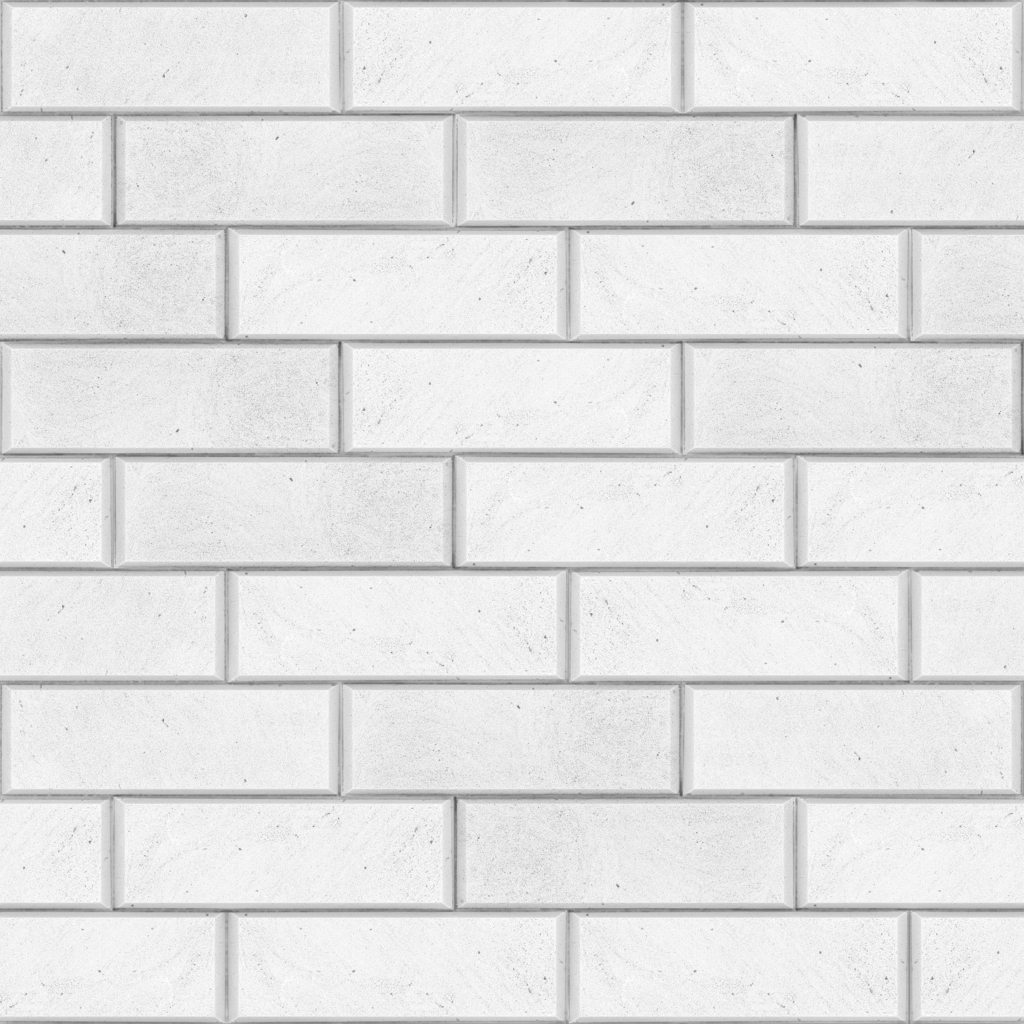
Texture map type: AmbientOcclusion